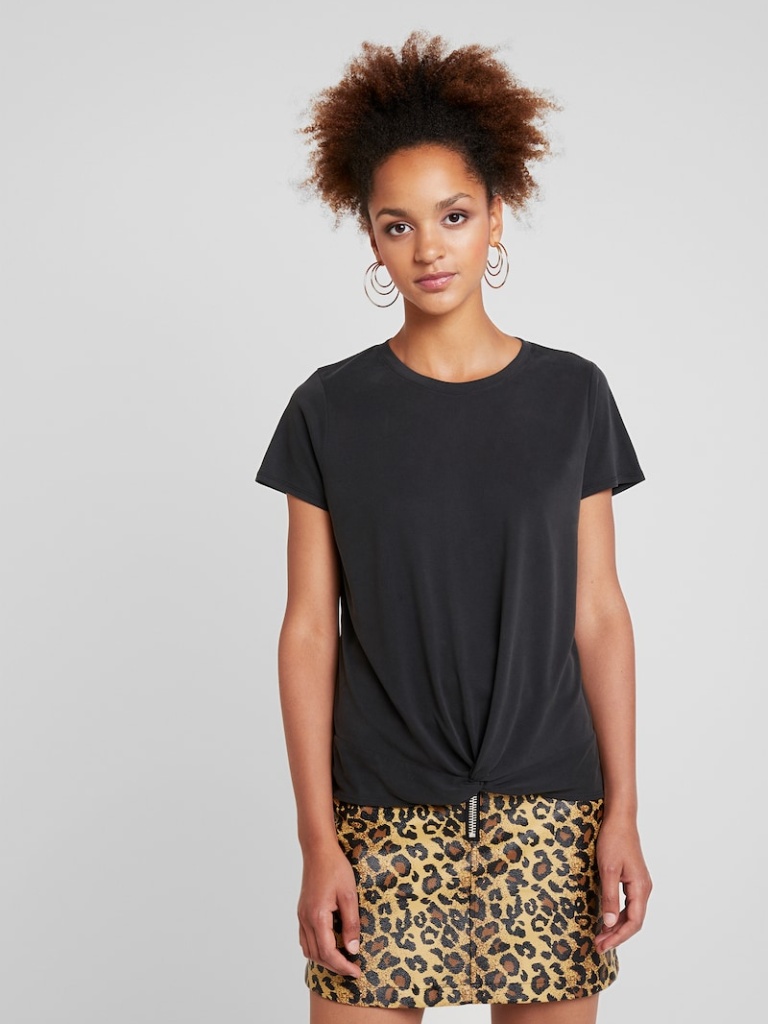
cotton relaxed short sleeve hip length Untucked crew t-shirt